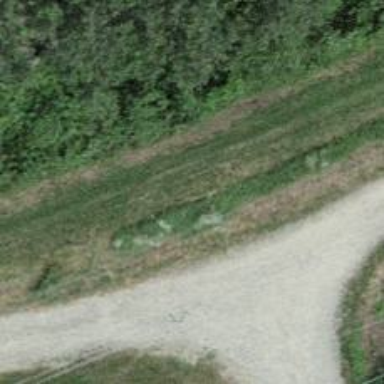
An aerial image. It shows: Grassy path with embankment.